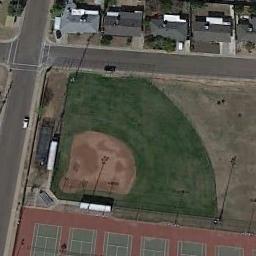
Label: baseball_diamond